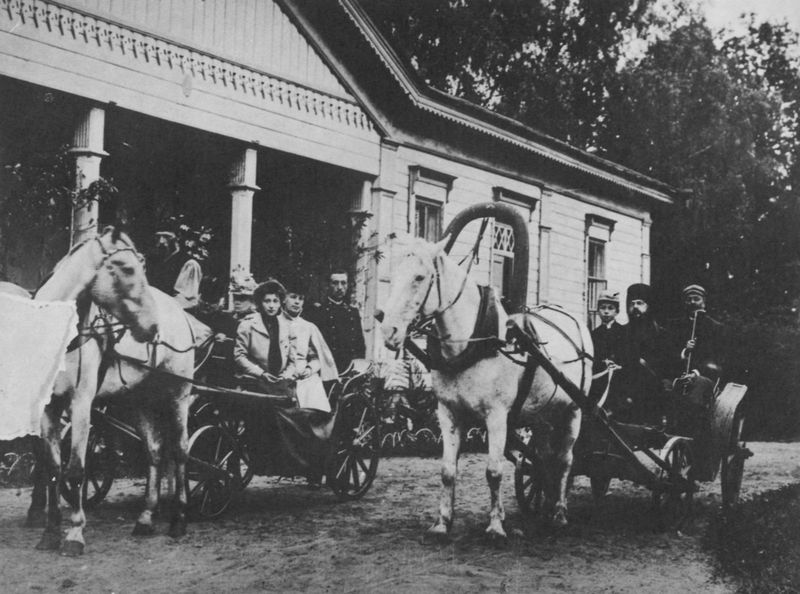
Titel: Besuch trifft ein
Künstler: Russischer Photograph
Schlagwörter: baum, mann, bäume, frauen, menschen, fenster, grau, hut, männer, schwarz, strasse, stützen, säule, säulen, weiss, dach, gebäude, gras, haus, schal, weg, wiese, haube, alt, mütze, porträt, wald, pferd, pferde, räder, hufe, mähne, zaumzeug, russland, hof, kutsche, kutschen, speichen, rad, foto, fotografie, photographie, geschirr, schwarzweiss, uniform, kutscher, mäntel, schimmel, villa, anwesen, aufbruch, pferdegespann, gespann, gaul, pferdekutsche, fendter, gestellt, mähnen, mante, holzräder, datscha